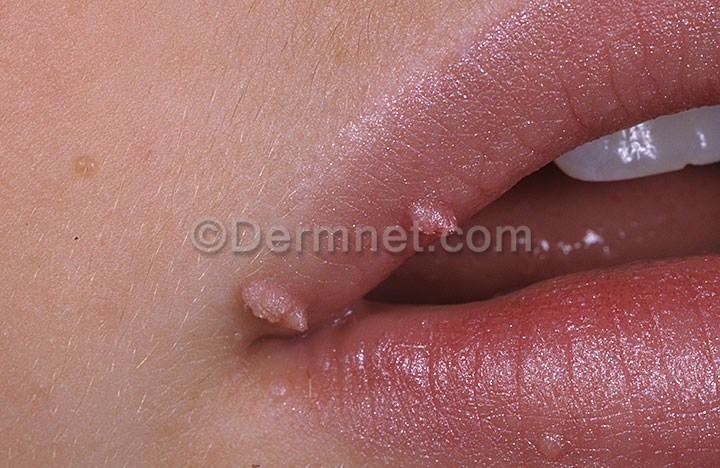
Disease: Warts Molluscum and other Viral Infections